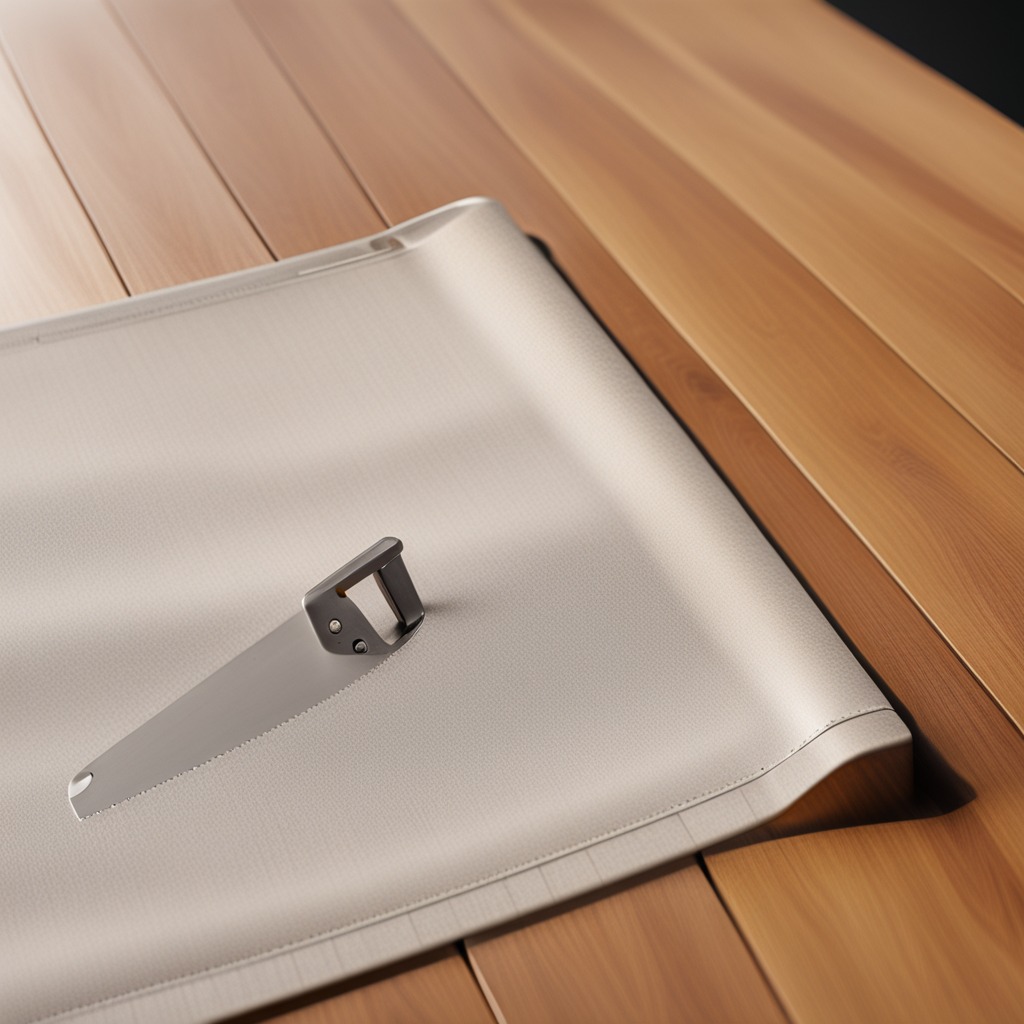
A metal saw is lying on a wooden table in an outdoor workshop during daytime bright natural light soft shadows worn but beneath the cloth.